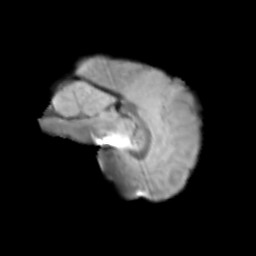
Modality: T2w
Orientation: sagittal
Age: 13
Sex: female
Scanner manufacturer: siemens
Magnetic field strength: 3 T
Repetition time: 3.8 s
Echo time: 0.07 s